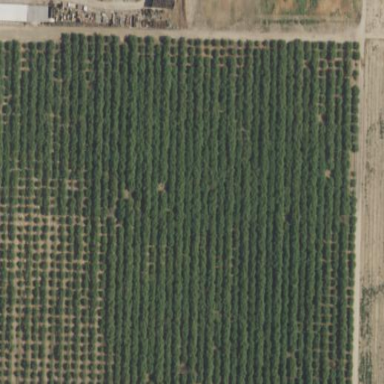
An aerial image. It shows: Agricultural property used as orchard.